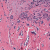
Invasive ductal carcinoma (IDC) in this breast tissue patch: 0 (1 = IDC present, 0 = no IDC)